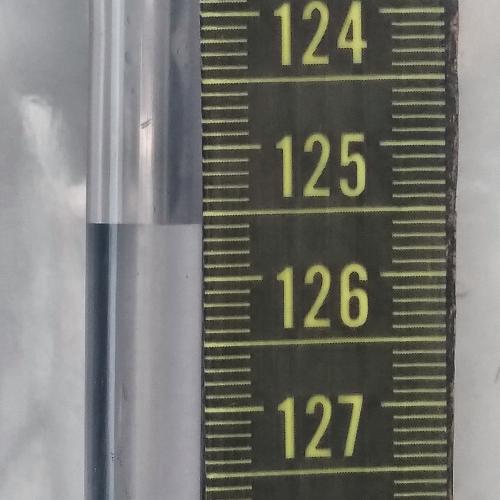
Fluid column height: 125.6 cm